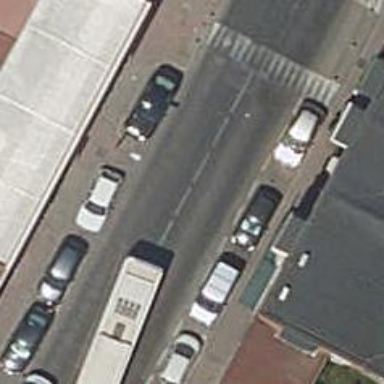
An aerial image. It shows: Public transport stop position.